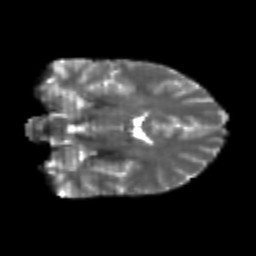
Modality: T2w
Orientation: coronal
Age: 25
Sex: male
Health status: healthy
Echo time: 0.074 s